An envelope spectrum derived from a bearing vibration measurement is shown; the reference markers locate BPFO, BPFI, BSF and FTF for this bearing geometry and shaft speed. Determine the bearing's health state. Answer with exactly one of: normal, inner_race, outer_race, ball.
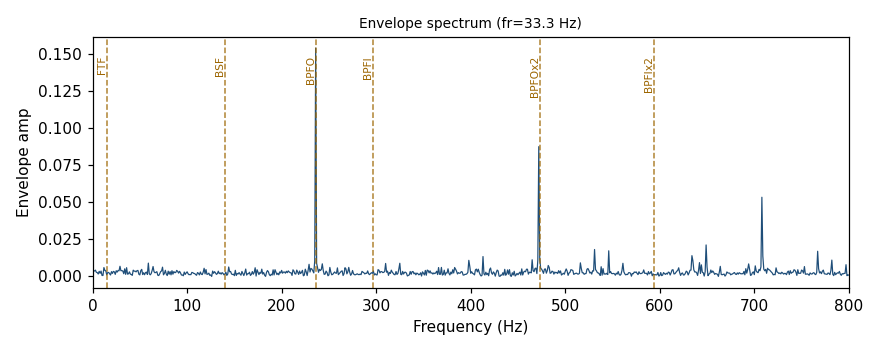
Answer: outer_race